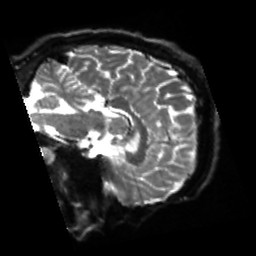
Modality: sbref
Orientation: sagittal
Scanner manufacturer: siemens
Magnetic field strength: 3 T
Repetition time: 4 s
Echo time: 0.0594 s